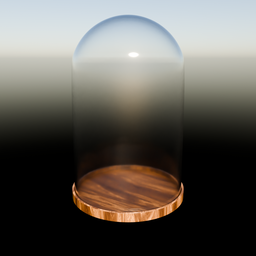
Label: decoration